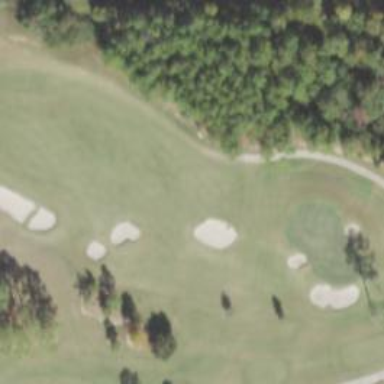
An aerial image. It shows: Path designated for golf carts.